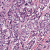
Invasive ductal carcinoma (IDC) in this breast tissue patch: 1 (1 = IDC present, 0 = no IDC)